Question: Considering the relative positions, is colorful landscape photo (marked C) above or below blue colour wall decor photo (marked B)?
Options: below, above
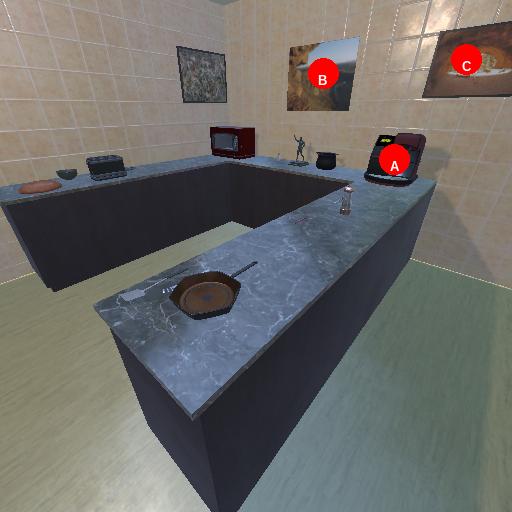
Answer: below